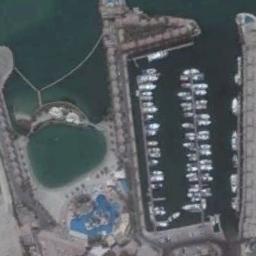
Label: harbor